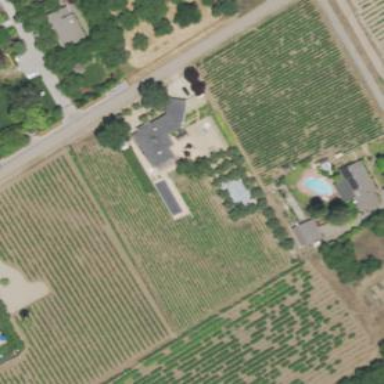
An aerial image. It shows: Vineyard with grape crops.